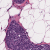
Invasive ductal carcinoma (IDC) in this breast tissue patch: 0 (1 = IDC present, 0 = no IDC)